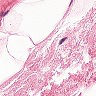
Metastatic tissue present: no